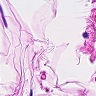
Metastatic tissue present: no